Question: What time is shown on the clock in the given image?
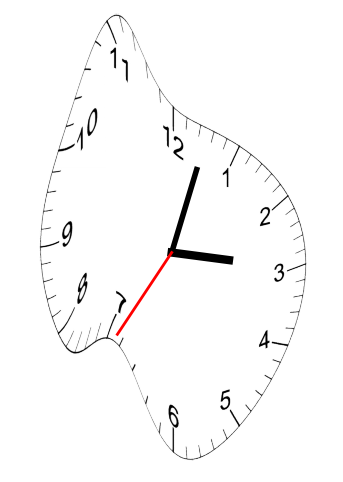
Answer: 03:02:35